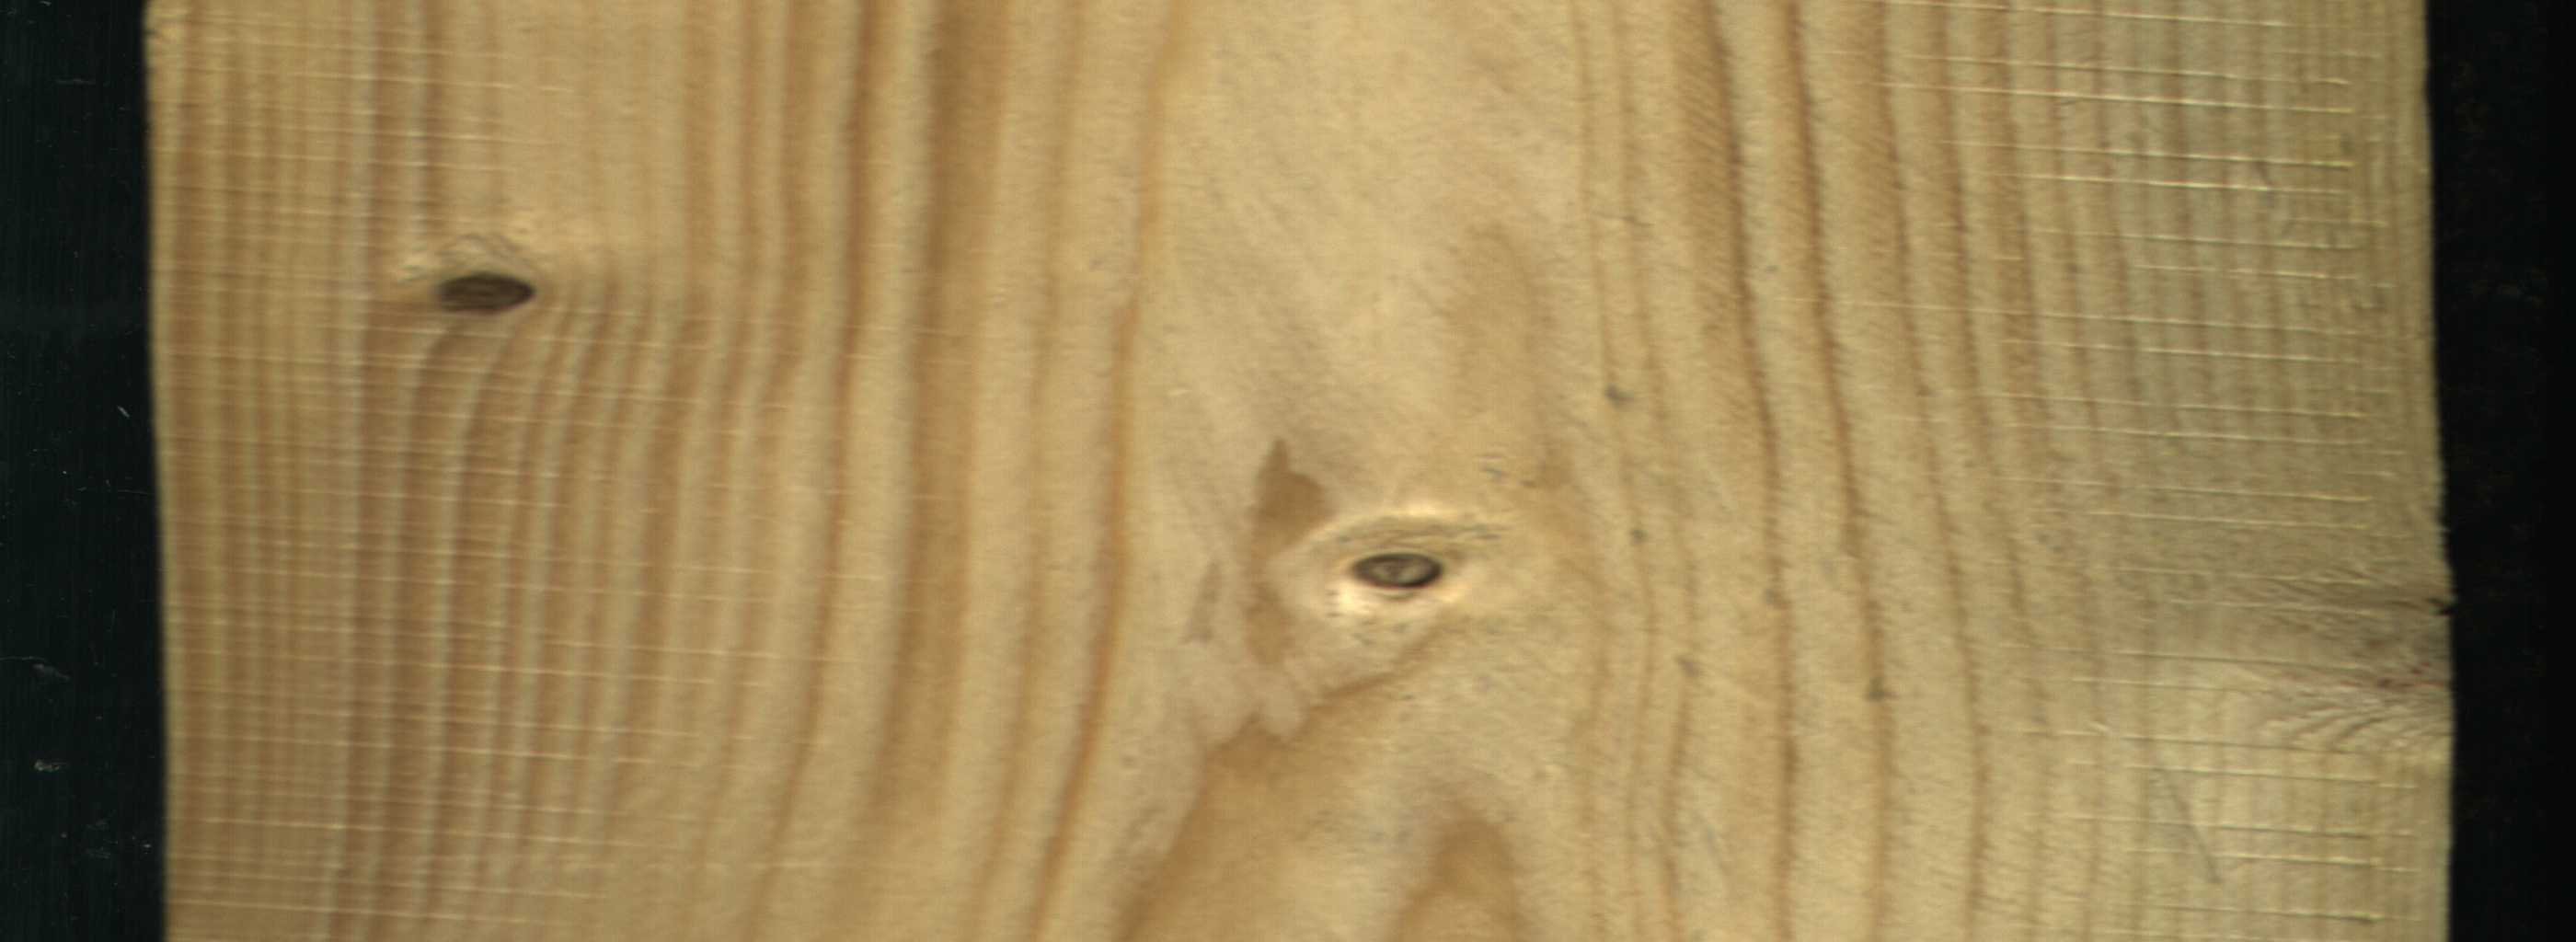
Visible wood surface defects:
Live_Knot
Live_Knot